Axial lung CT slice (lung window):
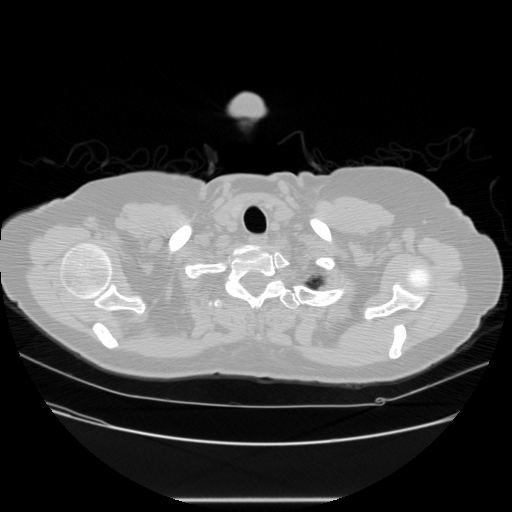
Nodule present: no